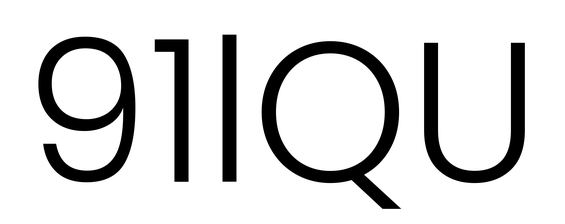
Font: Poppins-Light